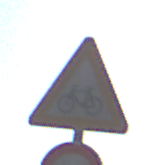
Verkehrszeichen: RadverkehrRechts
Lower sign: UeberholverbotKraftfahrzeuge
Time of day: MorningAfternoon
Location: Outdoor (Nature)
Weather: Clear
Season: NotSpecified
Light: Natural